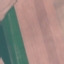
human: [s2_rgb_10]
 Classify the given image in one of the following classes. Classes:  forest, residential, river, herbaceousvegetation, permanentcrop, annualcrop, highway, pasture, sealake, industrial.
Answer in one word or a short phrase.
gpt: AnnualCrop